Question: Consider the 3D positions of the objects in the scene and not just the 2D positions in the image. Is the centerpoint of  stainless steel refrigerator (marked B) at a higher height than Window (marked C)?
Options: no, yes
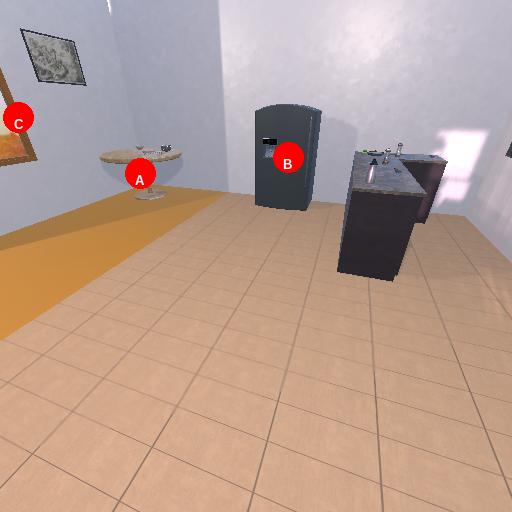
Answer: no